Interaction volume radius: 5 \u00c5
Interaction volume height: 10 \u00c5
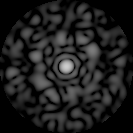
Disorder parameter: 0.7996